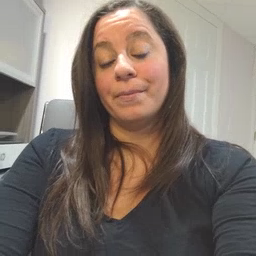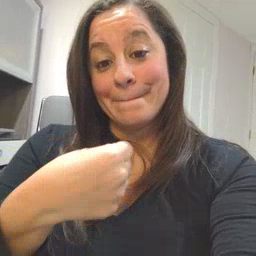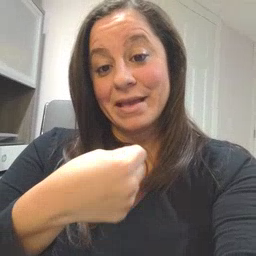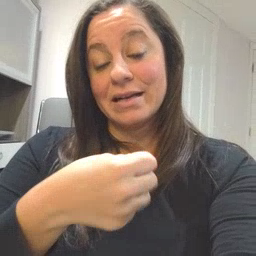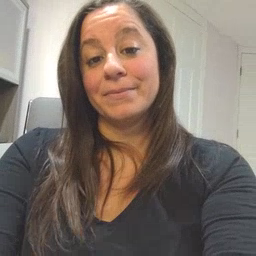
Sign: make